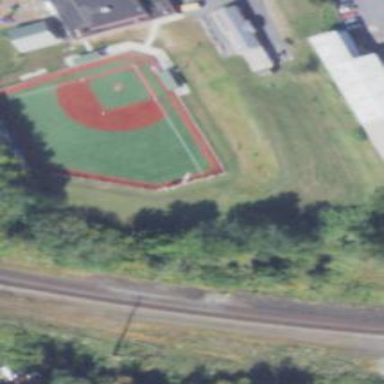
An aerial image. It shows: Baseball pitch for leisure land activities.